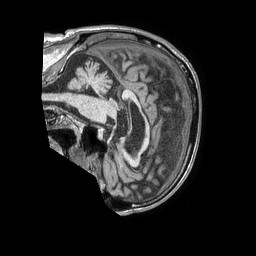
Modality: T1w
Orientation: sagittal
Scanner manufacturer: philips
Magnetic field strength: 1.5 T
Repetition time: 0.007828 s
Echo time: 0.00361 s